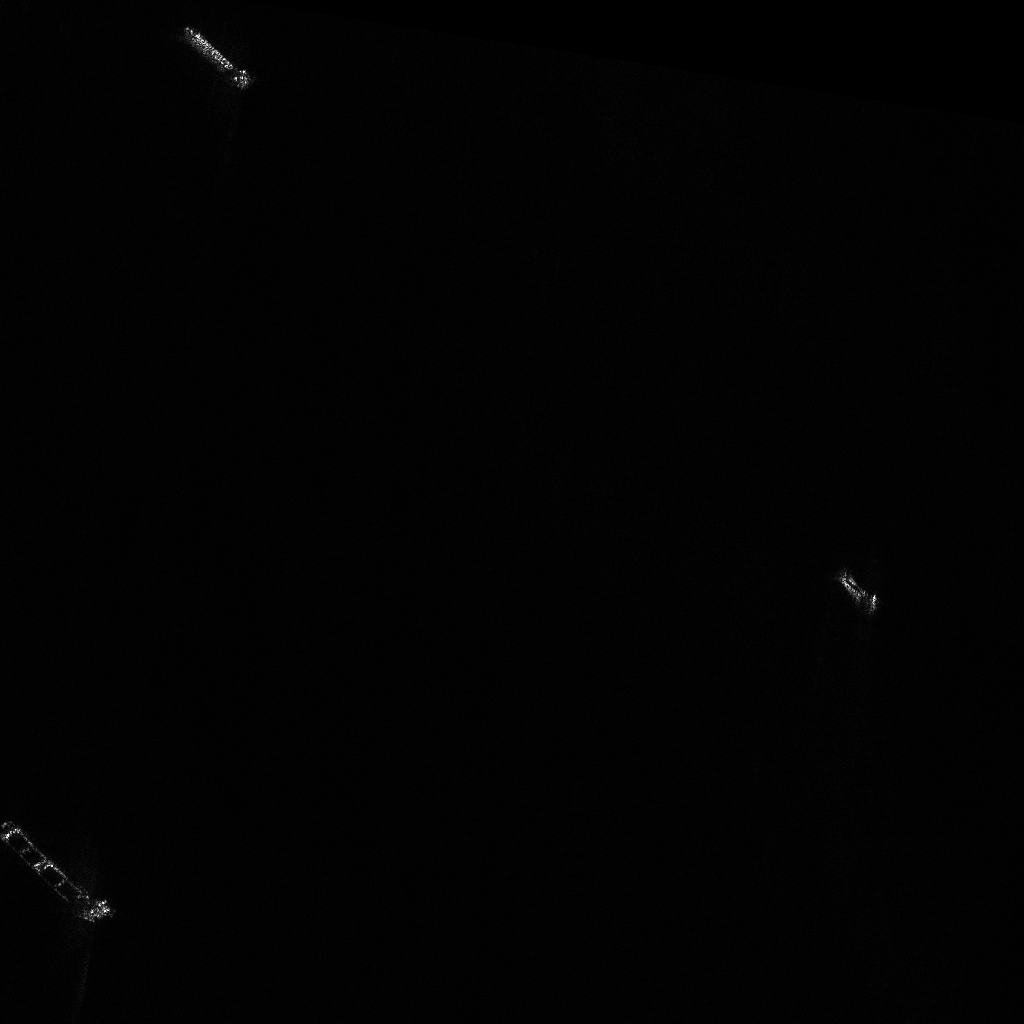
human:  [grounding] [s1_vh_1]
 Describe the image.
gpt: In the satellite image, there is  <ref>1 medium cell-container </ref> <box>[[16, 3, 25, 7, 43]]</box> located at top left,  <ref>1 large dredger </ref> <box>[[0, 84, 11, 87, 42]]</box> located at bottom left,  <ref>1 large container </ref> <box>[[80, 55, 86, 59, 40]]</box> located at right.